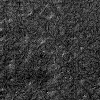
Atmospheric dust classification: not_dusty